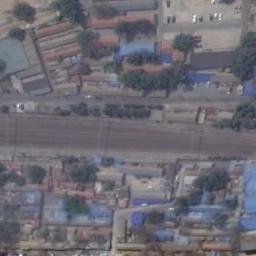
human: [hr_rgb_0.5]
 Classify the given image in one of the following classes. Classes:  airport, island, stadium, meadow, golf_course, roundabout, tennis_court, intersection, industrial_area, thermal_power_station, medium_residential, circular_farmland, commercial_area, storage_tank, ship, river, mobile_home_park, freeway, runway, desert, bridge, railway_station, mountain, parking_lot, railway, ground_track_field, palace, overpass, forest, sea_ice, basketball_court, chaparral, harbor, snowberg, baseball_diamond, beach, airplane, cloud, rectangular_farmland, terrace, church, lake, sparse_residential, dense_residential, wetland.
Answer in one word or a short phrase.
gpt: railway